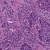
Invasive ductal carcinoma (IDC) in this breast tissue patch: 1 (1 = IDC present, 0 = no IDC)